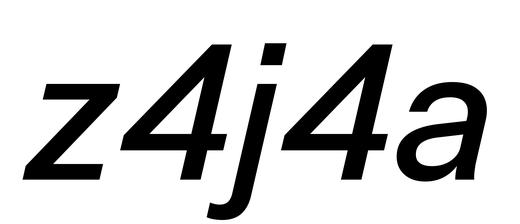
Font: InstrumentSans-Italic_Medium_Italic